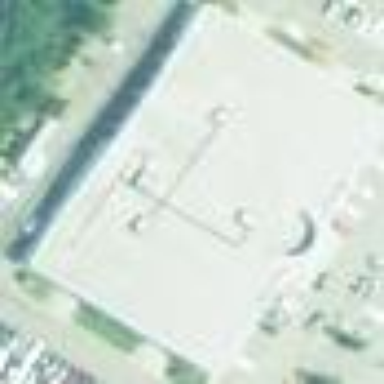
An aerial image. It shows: Commercial building.